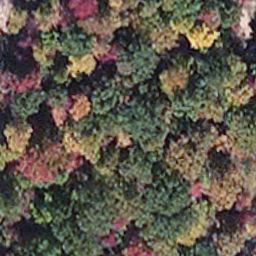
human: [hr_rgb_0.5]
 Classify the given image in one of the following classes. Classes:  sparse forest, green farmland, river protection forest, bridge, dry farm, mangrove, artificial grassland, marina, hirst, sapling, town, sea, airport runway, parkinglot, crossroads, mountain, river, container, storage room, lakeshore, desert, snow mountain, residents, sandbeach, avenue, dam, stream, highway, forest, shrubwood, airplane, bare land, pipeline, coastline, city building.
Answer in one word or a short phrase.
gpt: mangrove